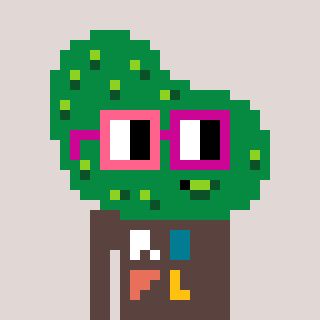
a pixel art character with square pink and red glasses, a pickle-shaped head and a darkbrown-colored body on a warm background